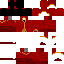
A male human skin with dark skin, wearing brown long hair dressed in a red hoodie and red pants, featuring a closed mouth.